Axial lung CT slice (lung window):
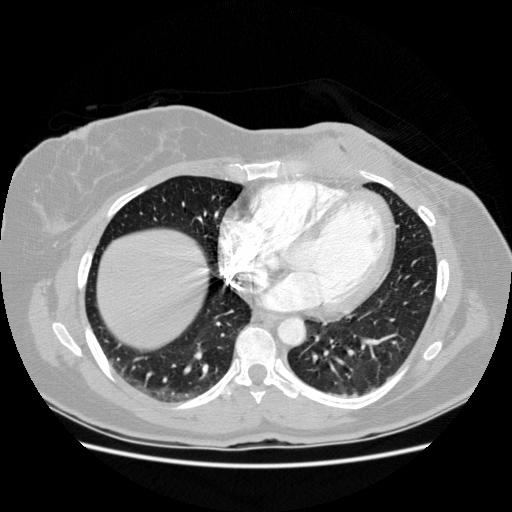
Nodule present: no